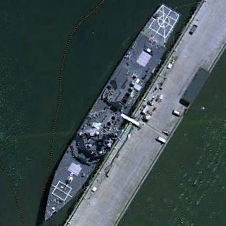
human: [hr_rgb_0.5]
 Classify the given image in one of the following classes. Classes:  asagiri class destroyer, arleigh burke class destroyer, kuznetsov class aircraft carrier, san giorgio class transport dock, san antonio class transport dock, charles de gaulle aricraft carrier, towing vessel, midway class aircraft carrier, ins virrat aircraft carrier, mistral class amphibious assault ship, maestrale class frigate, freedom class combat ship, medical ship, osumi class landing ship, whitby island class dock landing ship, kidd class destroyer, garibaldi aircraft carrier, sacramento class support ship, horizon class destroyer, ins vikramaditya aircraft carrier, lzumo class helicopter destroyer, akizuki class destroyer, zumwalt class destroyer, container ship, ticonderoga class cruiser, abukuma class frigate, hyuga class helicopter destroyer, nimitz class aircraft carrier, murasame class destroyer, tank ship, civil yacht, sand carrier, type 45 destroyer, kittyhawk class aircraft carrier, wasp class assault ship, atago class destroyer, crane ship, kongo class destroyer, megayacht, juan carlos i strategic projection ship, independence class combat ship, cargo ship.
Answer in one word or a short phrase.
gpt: Arleigh Burke class destroyer